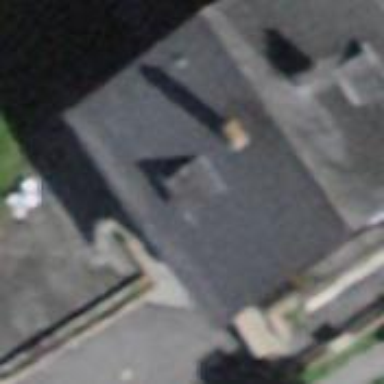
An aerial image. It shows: Gabled building with the roof oriented along its structure.